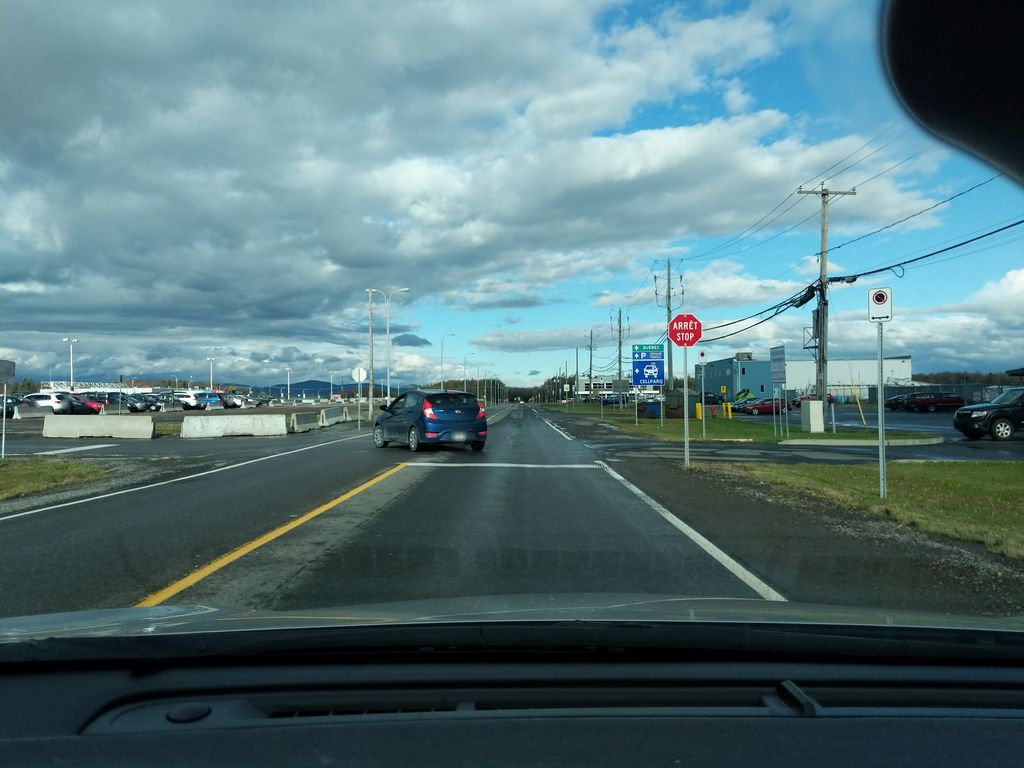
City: quebec_city